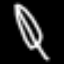
Label: leaf